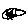
Label: fish